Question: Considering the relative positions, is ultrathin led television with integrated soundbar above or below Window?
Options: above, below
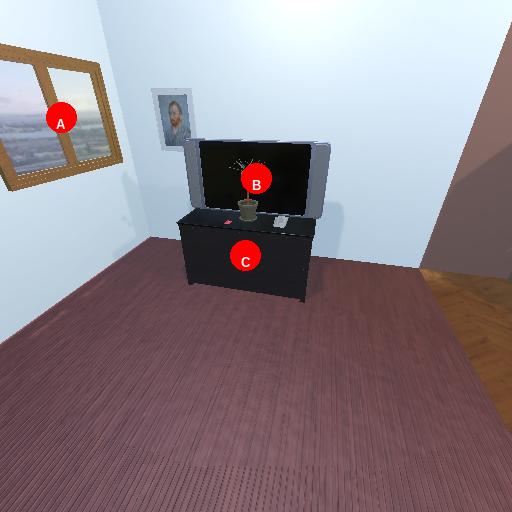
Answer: above